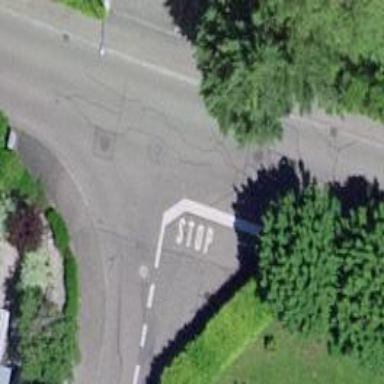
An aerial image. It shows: Stop road.